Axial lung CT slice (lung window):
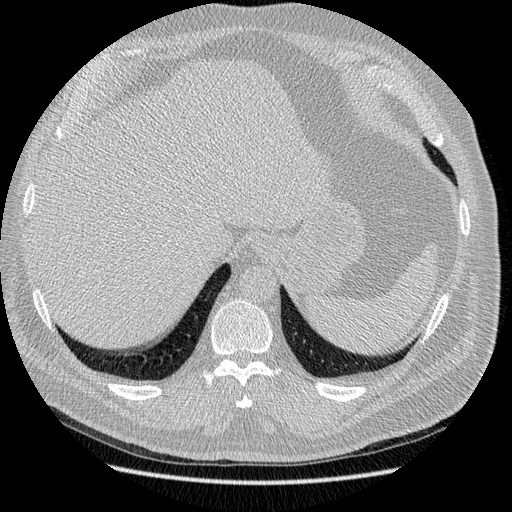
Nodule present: no